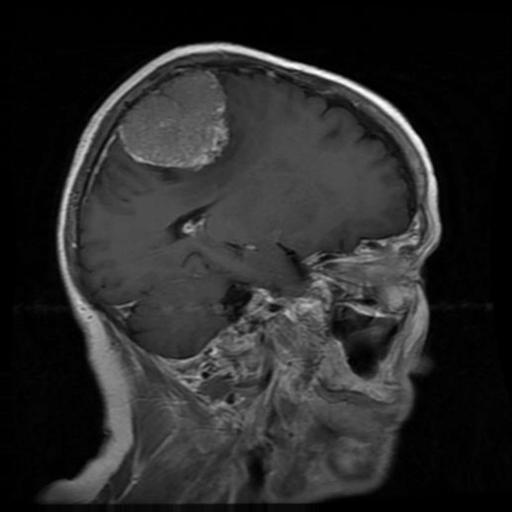
Label: meningioma